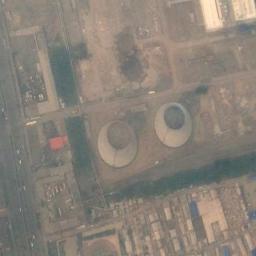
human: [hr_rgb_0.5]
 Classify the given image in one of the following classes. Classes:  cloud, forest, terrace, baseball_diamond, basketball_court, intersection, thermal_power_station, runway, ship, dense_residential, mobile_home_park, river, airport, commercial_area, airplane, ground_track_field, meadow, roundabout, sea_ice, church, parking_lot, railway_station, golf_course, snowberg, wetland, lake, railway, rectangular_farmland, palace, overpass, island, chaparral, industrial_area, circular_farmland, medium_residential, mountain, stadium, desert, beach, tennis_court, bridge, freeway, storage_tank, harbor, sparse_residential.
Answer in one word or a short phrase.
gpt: thermal_power_station